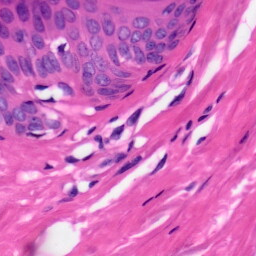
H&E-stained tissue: Skin